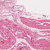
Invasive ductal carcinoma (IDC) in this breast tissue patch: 0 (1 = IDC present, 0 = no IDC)